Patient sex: M
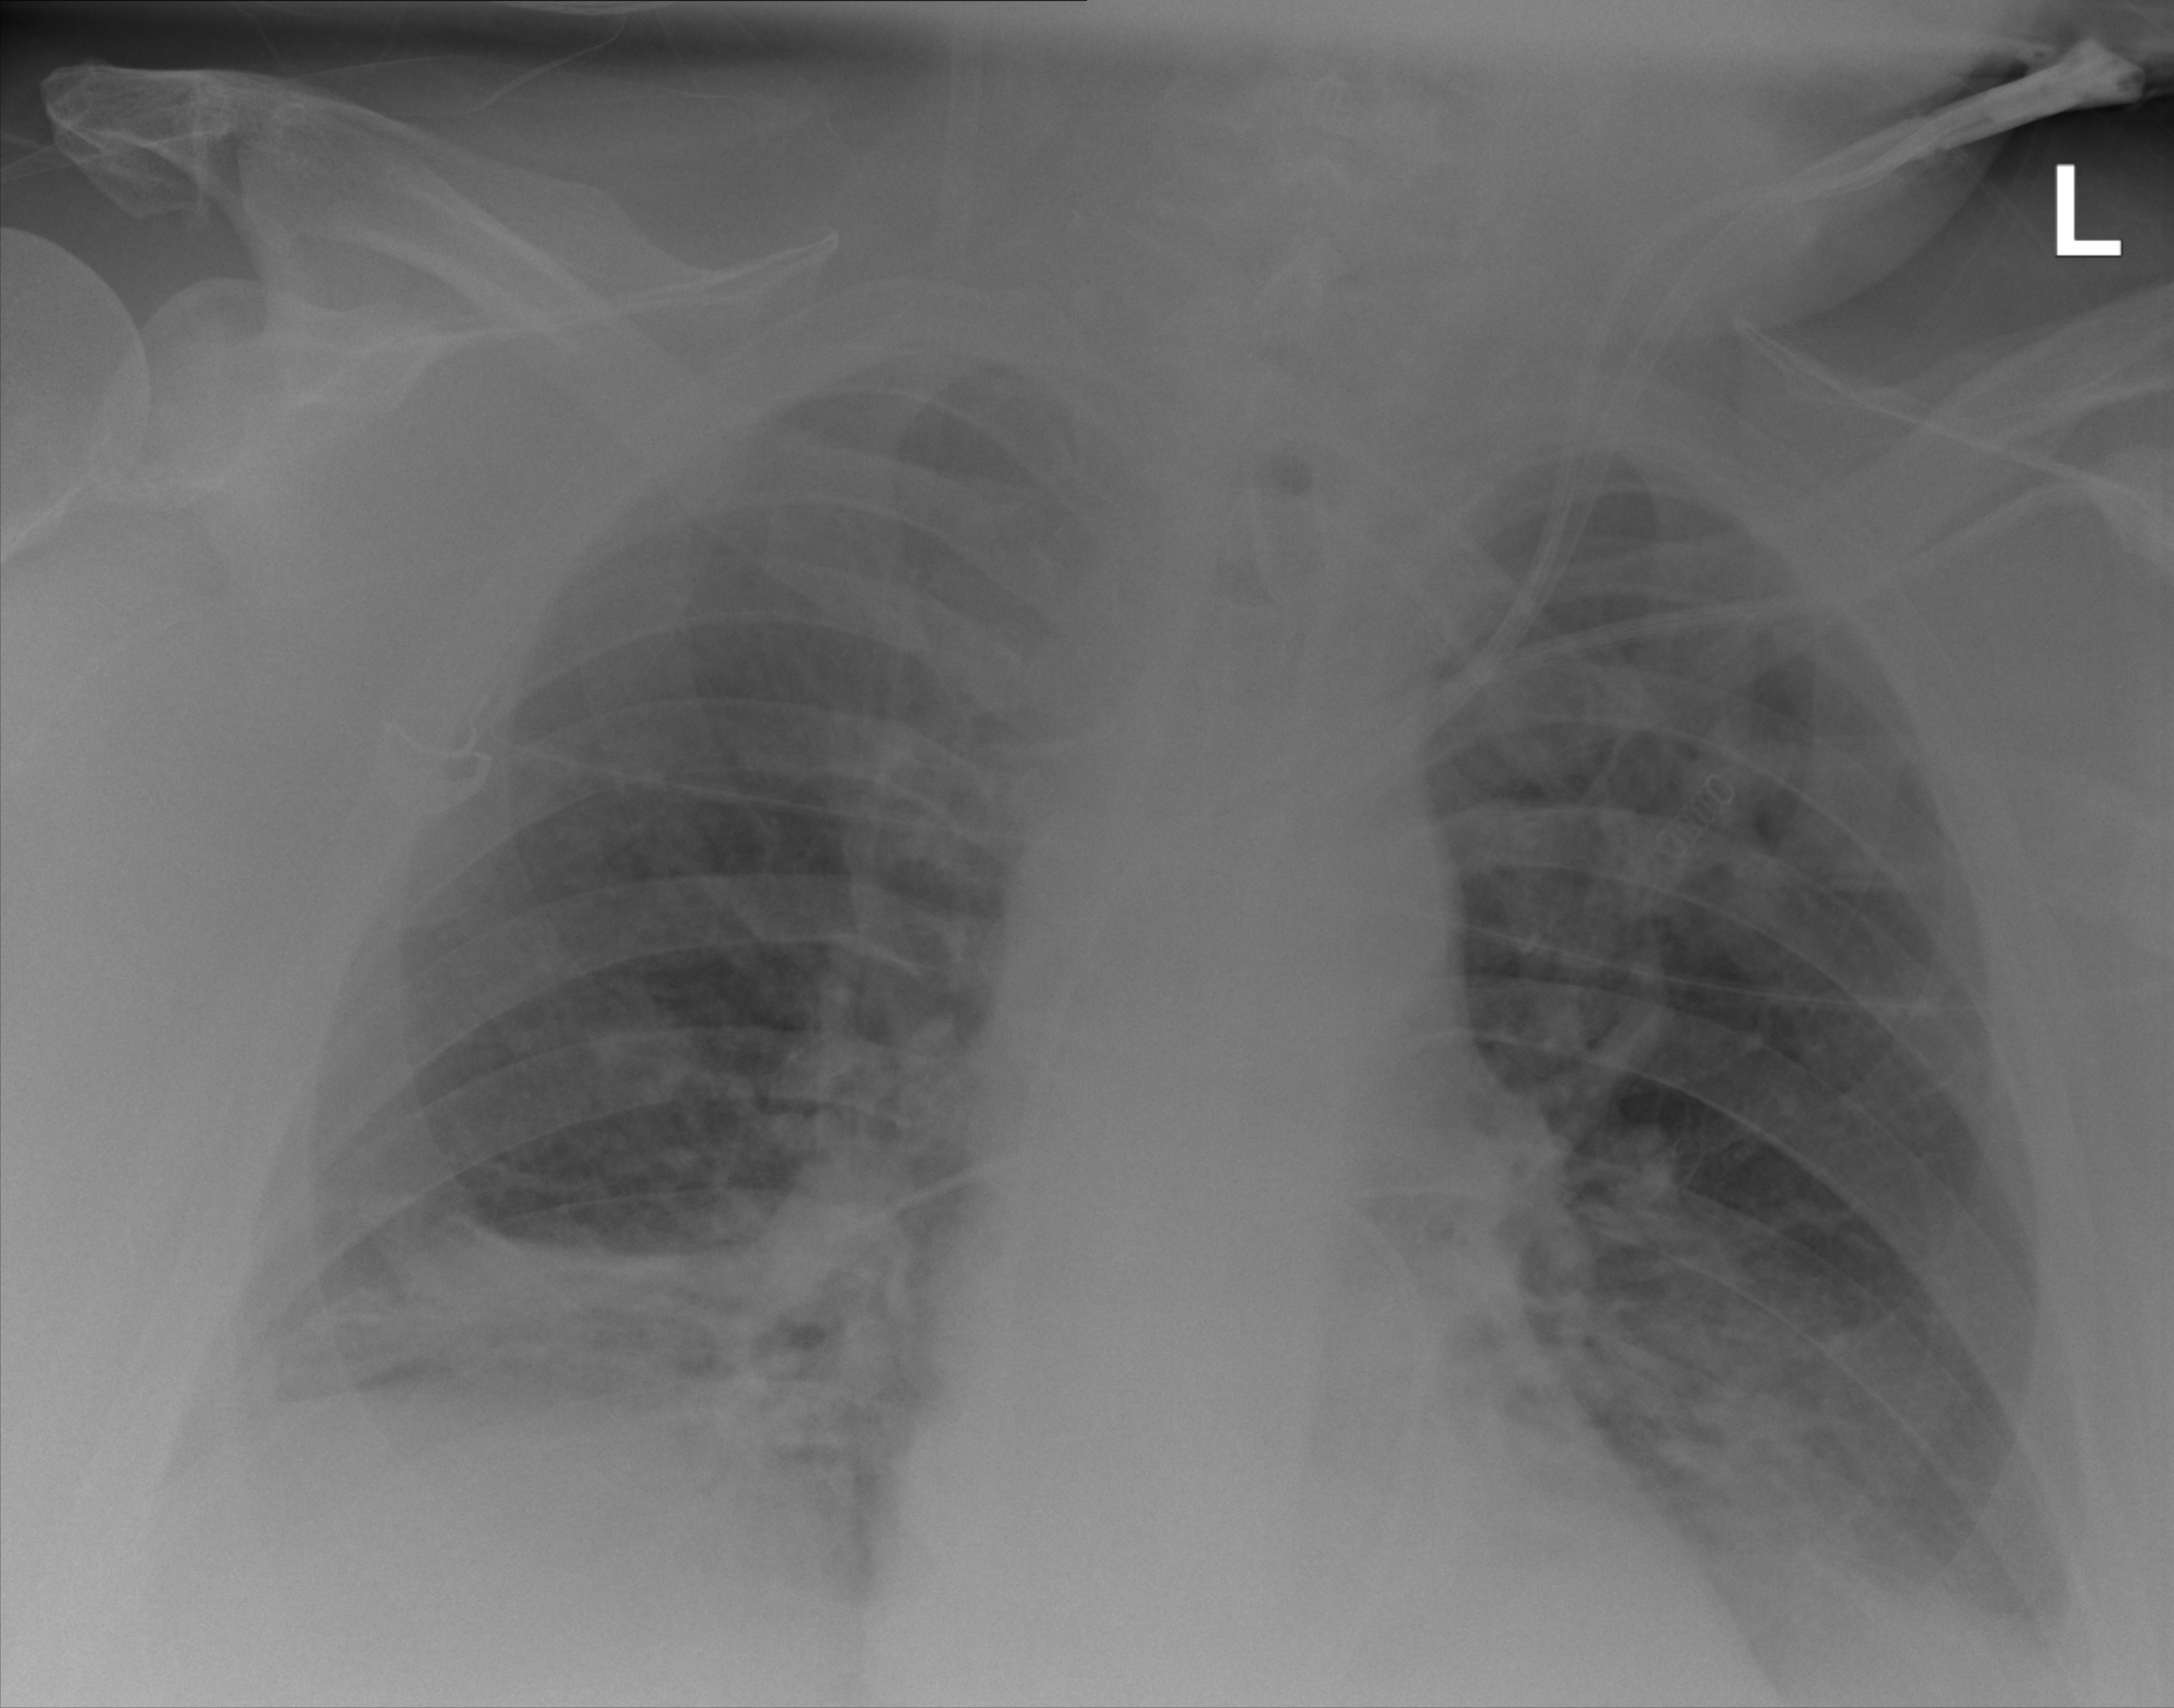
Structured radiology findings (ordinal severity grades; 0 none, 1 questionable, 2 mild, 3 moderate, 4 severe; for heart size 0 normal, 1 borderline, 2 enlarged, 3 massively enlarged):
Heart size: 0
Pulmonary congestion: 2
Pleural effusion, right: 2
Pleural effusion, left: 2
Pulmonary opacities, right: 2
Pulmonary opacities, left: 2
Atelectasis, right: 2
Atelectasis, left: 2